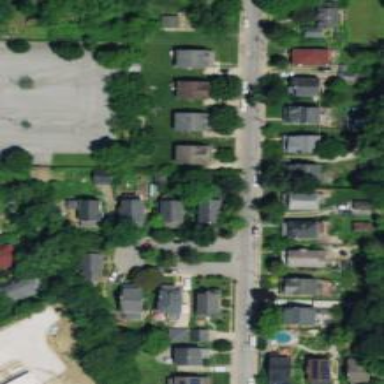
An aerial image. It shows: Neighborhood.